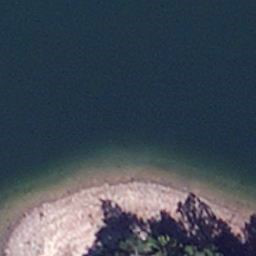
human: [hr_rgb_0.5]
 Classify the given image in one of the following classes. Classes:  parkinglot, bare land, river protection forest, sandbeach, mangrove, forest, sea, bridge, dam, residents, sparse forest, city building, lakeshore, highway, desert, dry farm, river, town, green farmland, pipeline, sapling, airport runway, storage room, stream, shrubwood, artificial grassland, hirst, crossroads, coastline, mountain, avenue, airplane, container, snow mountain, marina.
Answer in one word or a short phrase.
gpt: lakeshore